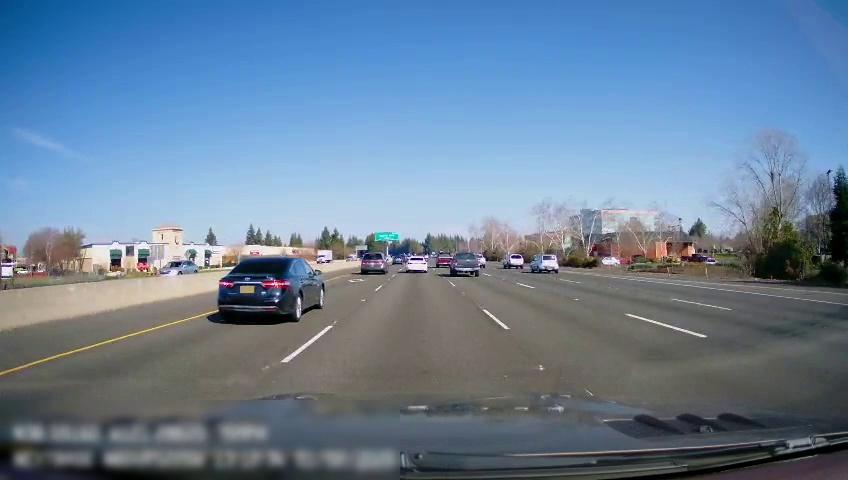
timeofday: Day
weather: Sunny
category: Vehicles | Car
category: Vehicles | Truck
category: Drivable Space
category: Vehicles | Truck
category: Vehicles | Car
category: Vehicles | Truck
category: Vehicles | Truck
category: Vehicles | Car
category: Vehicles | Truck
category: Vehicles | Car
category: Vehicles | SUV
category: Vehicles | Car
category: Vehicles | SUV
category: Vehicles | Car
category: Vehicles | Car
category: Lanes | Alternate Lane
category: Lanes | Alternate Lane
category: Lanes | Alternate Lane
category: Lanes | Alternate Lane
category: Lanes | Current Lane
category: Lanes | Current Lane
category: Lanes | Alternate Lane
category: Traffic | Signs